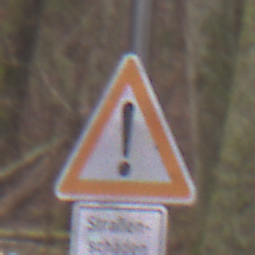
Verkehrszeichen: Gefahrenstelle
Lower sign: HinweiseAufGefahrenDurchVerbaleAngabe3
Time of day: Midday
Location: Outdoor (Nature)
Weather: Overcast
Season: Autumn
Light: Natural